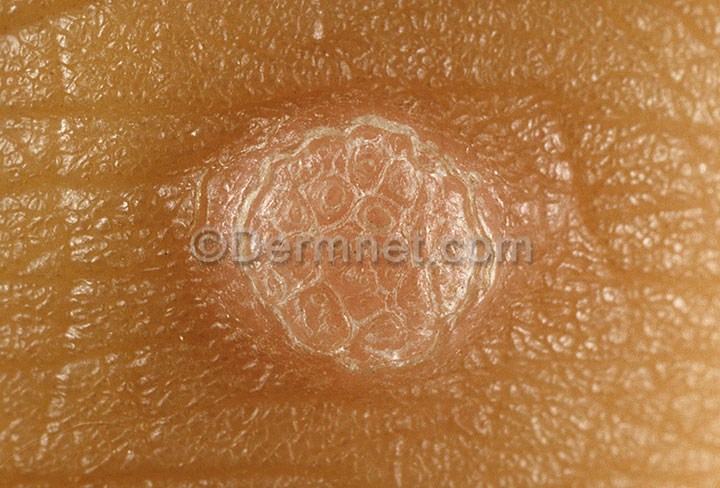
Disease: Warts Molluscum and other Viral Infections